Question: What is the measurement shown in the image?
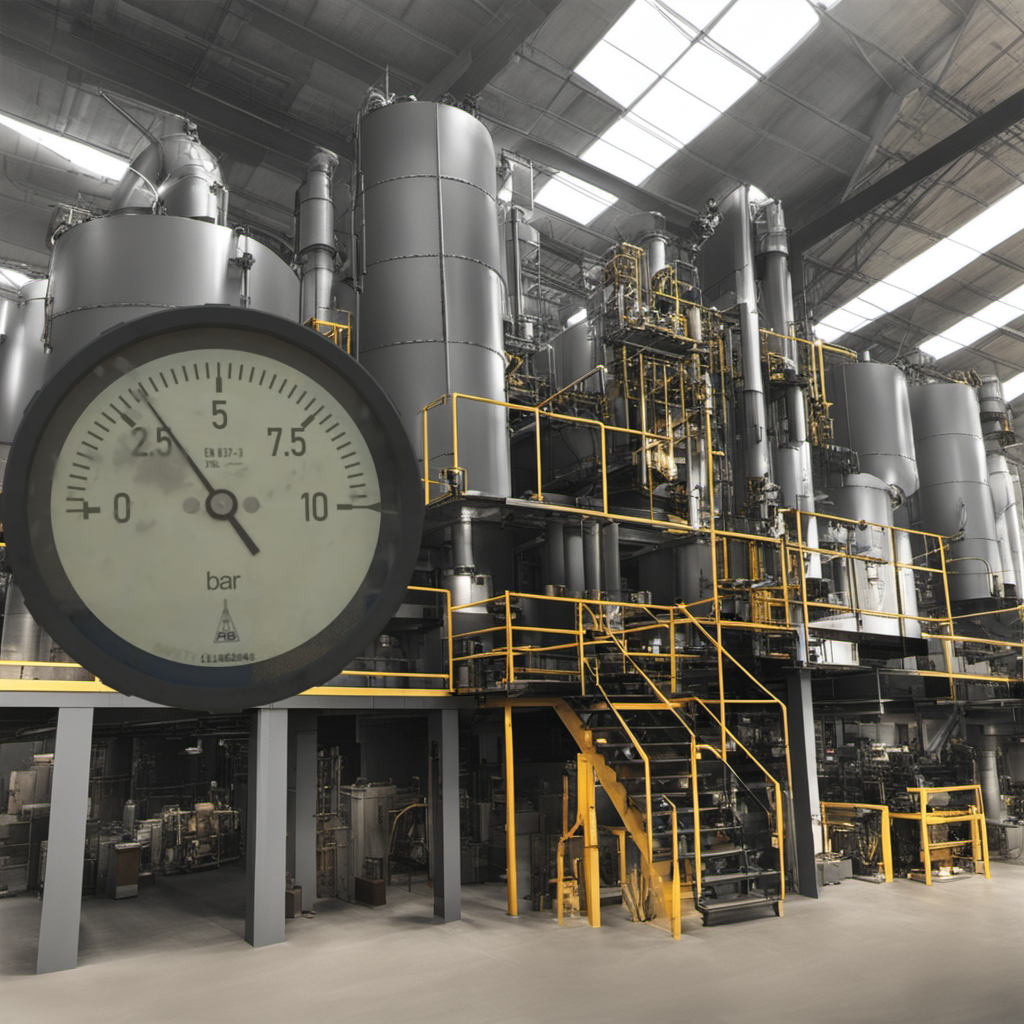
Answer: The result is 3.23
Question: What is the reading range of this measurement?
Answer: The range is from 0 to 10
Question: What is the minimum and maximum reading range of this measurement?
Answer: The minimum value is 0 and the maximum value is 10